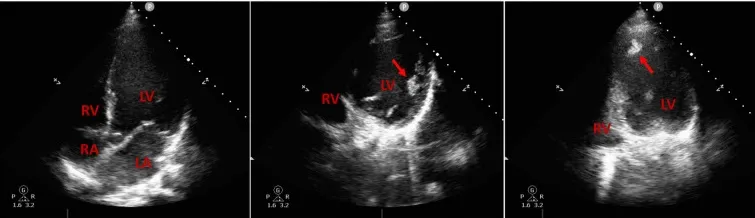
Chest radiographs and echocardiograms in the intensive care unit (ICU). (B) On ICU admission, the apical 4-chamber views of the echocardiography indicated enlarged left atrium and ventricle, along with apical thrombi (indicated by red arrows) in the dilated left ventricle. RV, right ventricle; RA, right atrium; LV, left ventricle; LA, left atrium.
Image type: radiology (ultrasound)